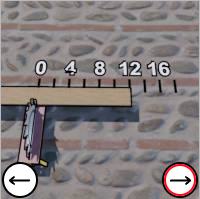
Task: length
Answer: 12
First scale value: 4.0